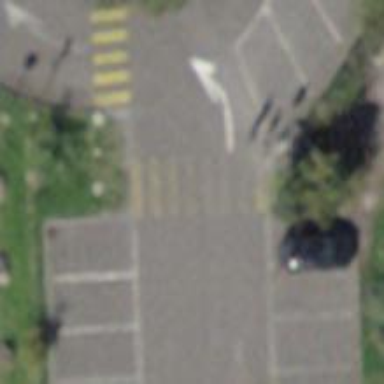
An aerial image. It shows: Road serving as parking aisle.